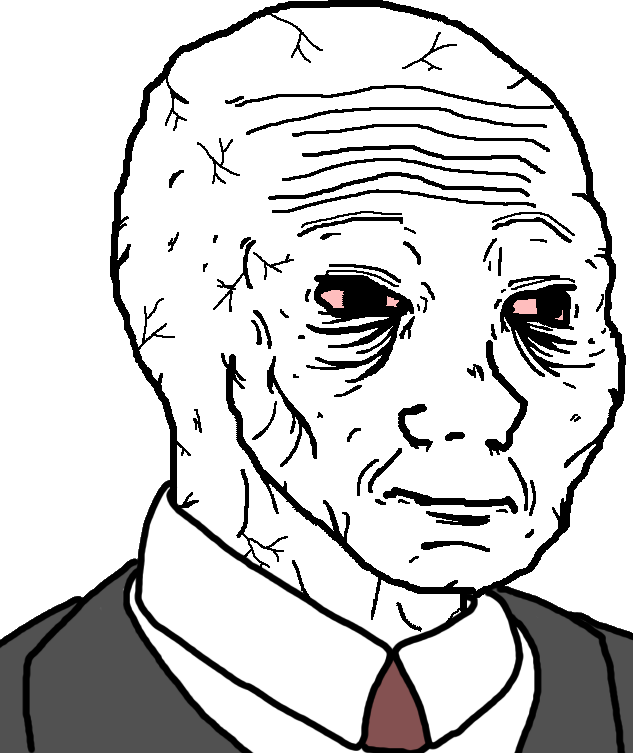
Label: 5_Tired_Wojak